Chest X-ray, PA view. Patient: 49 years old, sex F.
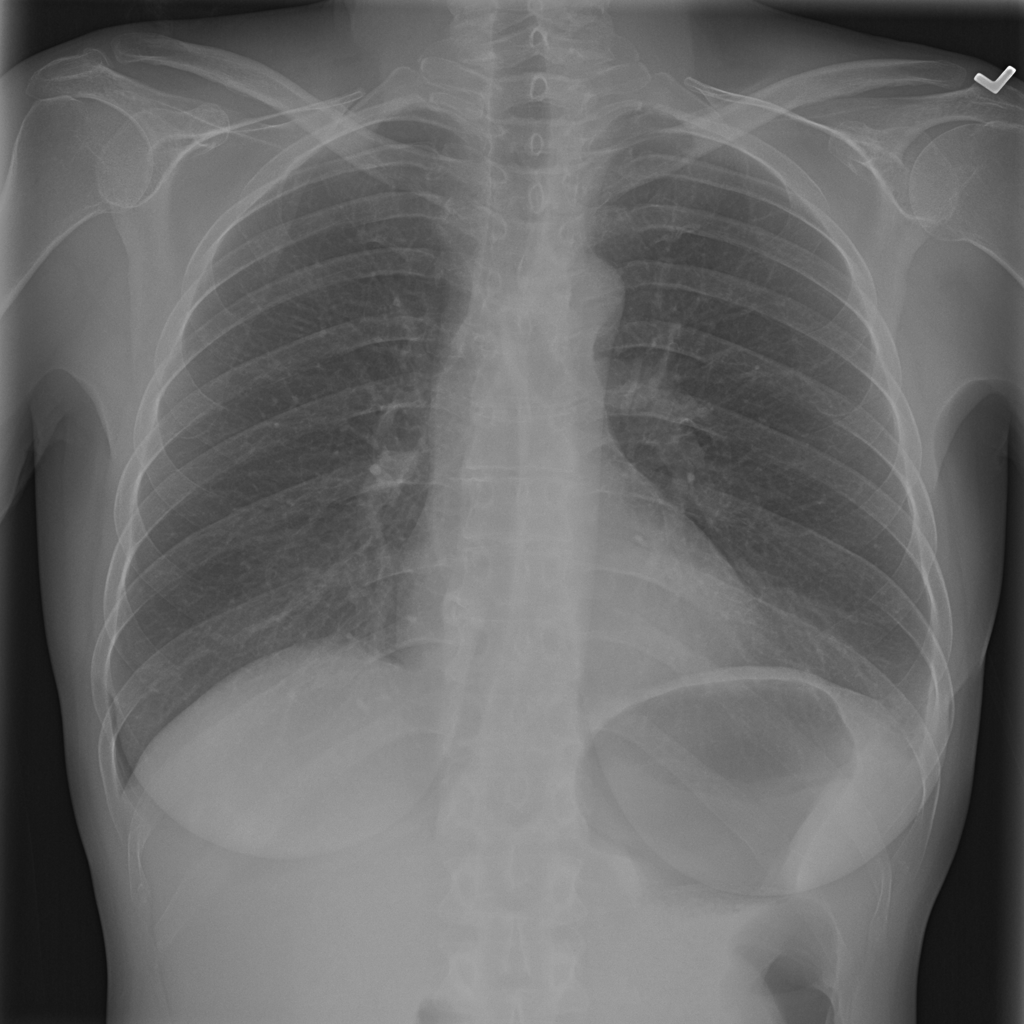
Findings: No Finding